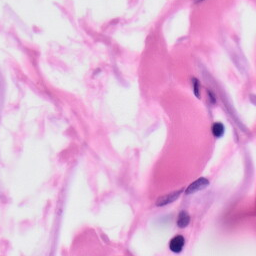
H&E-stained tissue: Skin